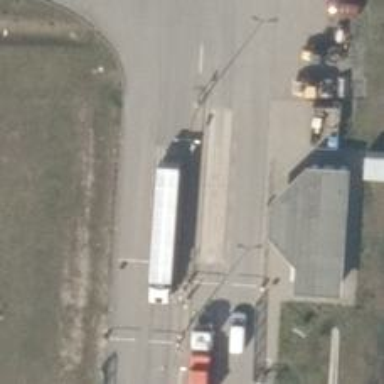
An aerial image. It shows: Weighbridge facility.